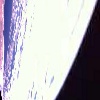
Label: sunburn